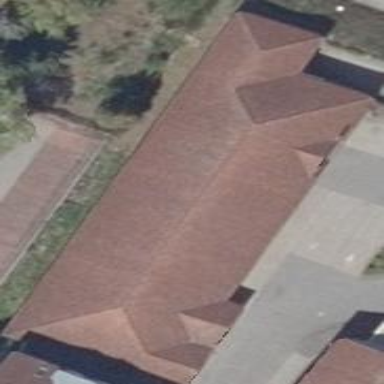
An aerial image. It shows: Supermarket with hipped roof made of red roof tiles.